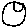
Label: moon